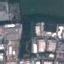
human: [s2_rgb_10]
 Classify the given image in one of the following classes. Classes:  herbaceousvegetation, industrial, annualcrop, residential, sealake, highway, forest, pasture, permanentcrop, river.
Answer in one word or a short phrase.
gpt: Industrial